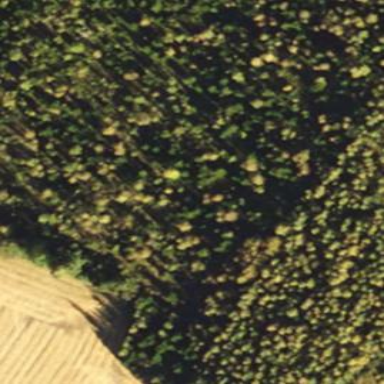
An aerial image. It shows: Forest area.